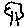
Label: tree